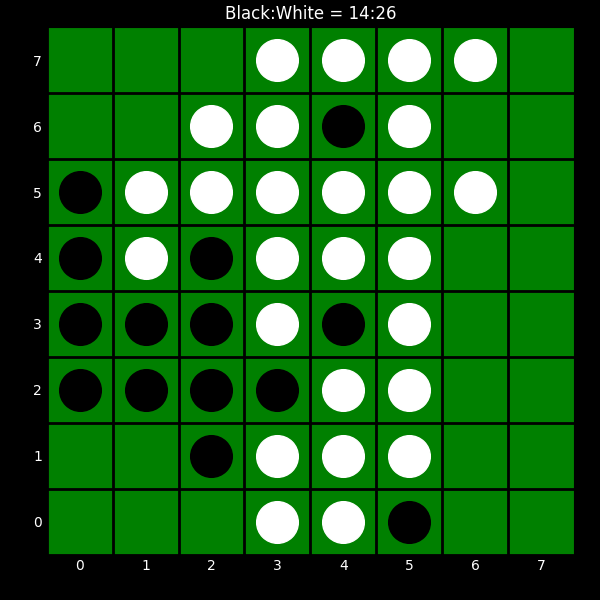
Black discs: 14
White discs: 26